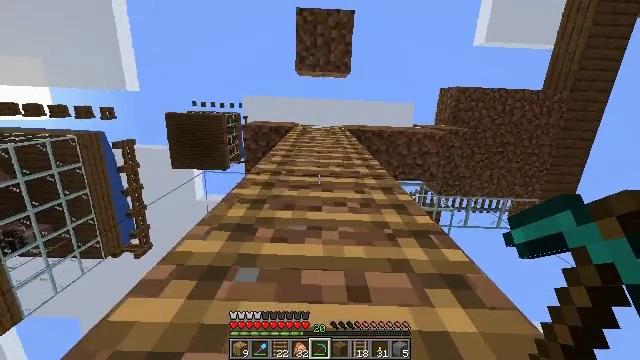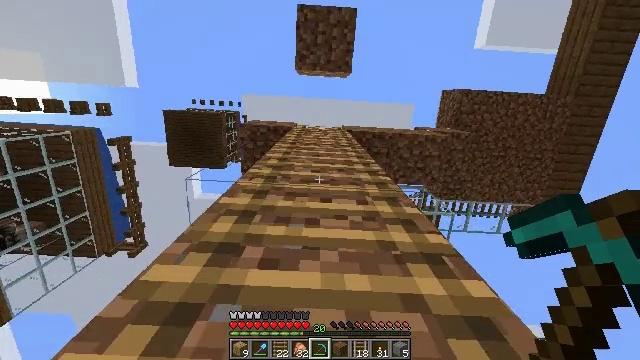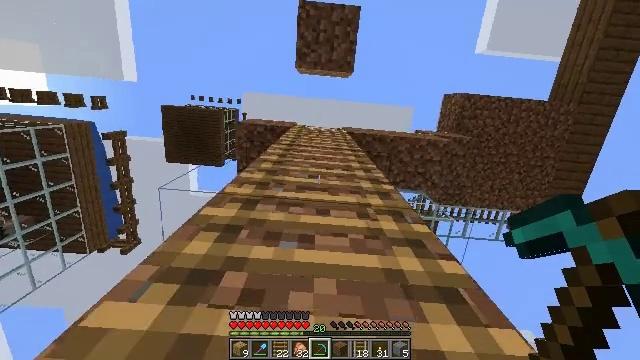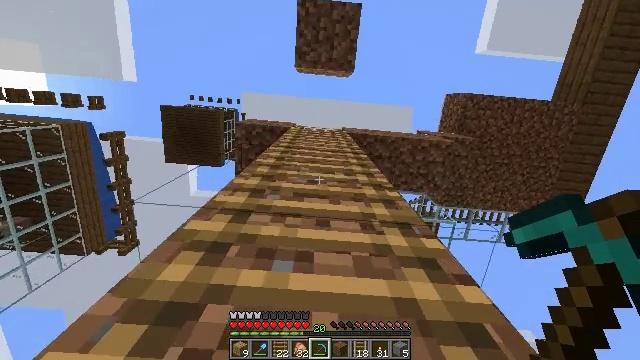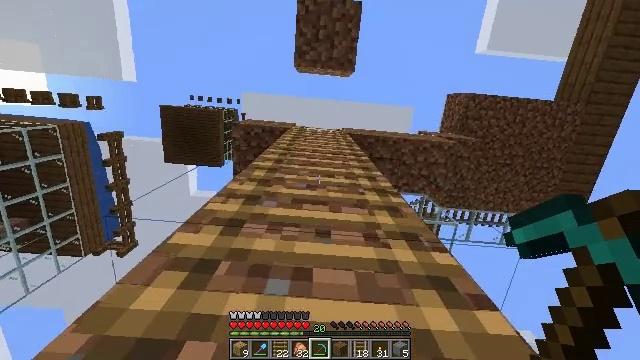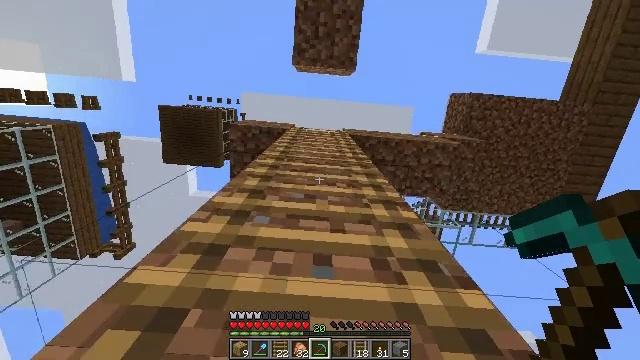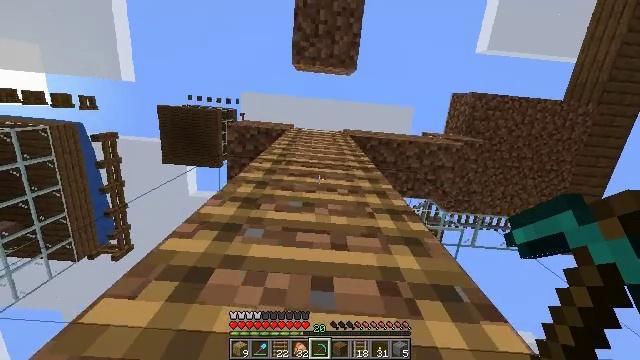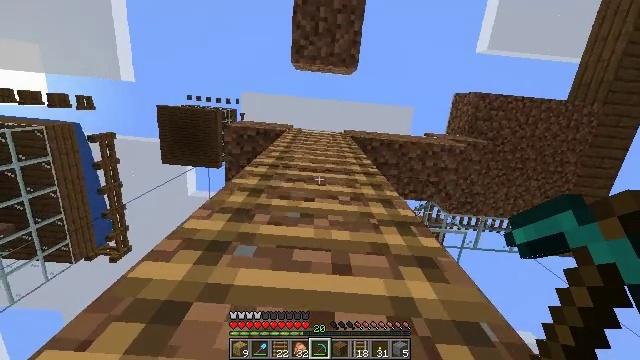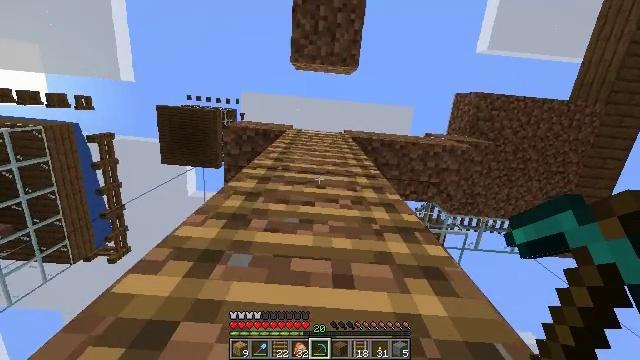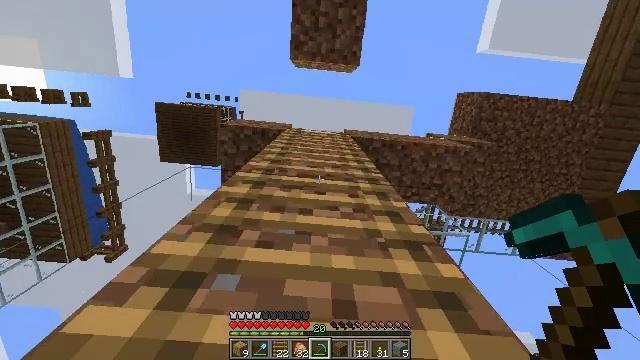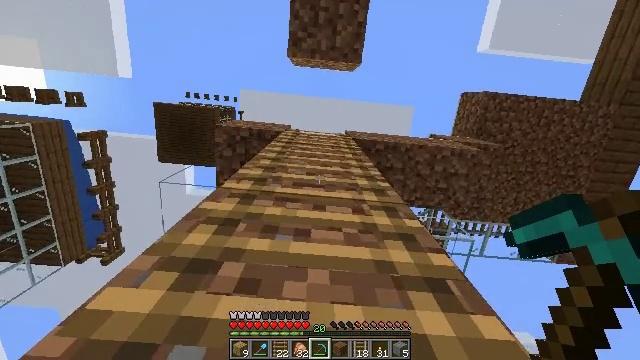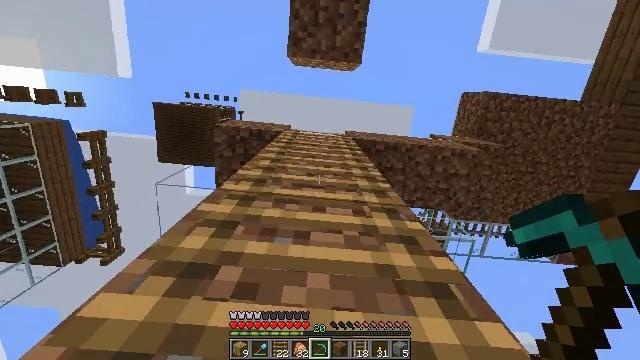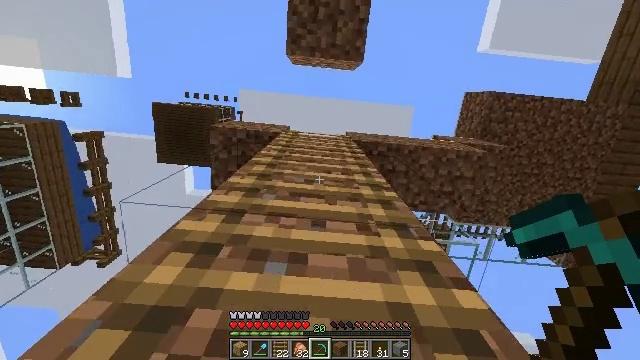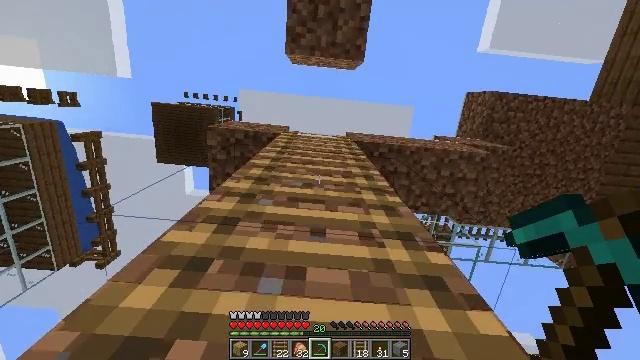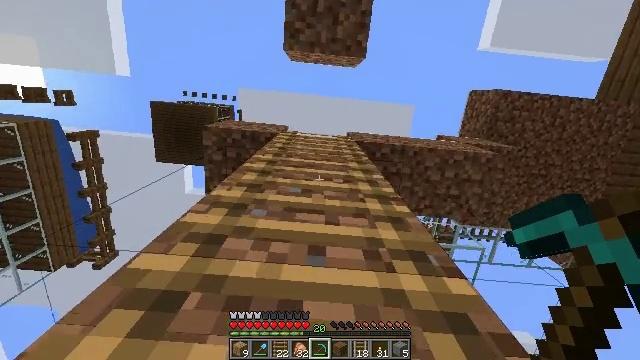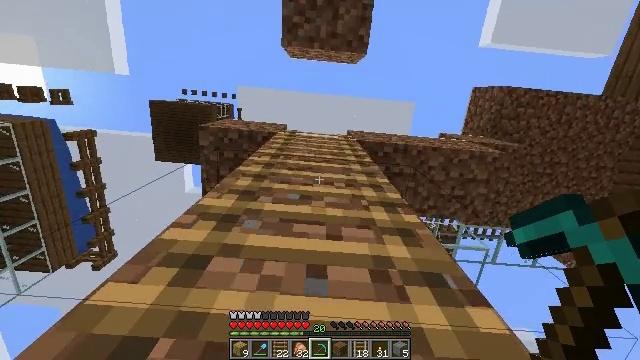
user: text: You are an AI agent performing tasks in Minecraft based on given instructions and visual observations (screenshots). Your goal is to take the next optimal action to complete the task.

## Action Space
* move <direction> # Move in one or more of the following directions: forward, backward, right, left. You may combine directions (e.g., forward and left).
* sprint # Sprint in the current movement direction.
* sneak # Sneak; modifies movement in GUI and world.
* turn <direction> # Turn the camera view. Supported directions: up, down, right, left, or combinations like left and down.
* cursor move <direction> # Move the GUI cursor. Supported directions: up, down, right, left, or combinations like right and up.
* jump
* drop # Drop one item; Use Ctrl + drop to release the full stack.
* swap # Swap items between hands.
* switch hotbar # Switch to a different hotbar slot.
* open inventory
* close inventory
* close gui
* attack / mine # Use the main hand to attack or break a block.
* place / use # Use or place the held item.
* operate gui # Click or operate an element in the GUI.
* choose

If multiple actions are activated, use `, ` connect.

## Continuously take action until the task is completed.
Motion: motion action
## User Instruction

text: Smelt clay in the furnace to get a brick.
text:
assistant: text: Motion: move forward, sprint, turn right, jump
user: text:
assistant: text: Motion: move forward, turn right, jump
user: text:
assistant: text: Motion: move forward, jump
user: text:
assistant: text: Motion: move forward, jump
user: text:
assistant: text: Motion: move forward, sprint, jump
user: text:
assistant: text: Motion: move forward, sprint, jump
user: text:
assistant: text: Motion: move forward, sprint, jump
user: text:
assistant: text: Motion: move forward, jump
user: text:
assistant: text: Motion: move forward, jump
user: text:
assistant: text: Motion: move forward, jump
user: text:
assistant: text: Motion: move forward, sprint, jump
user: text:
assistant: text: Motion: move forward, sprint, jump
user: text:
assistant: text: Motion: move forward, sprint, jump
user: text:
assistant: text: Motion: move forward, jump
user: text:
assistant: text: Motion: move forward, jump
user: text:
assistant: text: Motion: move forward, sprint, jump
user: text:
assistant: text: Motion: move forward, sprint, jump
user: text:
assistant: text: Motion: move forward, sprint, jump
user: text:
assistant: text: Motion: move forward, jump
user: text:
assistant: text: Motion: move forward, jump
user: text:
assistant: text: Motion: move forward, sprint, jump
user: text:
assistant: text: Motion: move forward, sprint, jump
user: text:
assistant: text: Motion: move forward, sprint, jump
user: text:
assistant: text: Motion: move forward, sprint, jump
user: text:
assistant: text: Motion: move forward, jump
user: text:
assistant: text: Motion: move forward, jump
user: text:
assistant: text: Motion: move forward, sprint, jump
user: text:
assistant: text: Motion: move forward, sprint, jump
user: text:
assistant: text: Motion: move forward, sprint, jump
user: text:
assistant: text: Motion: move forward, jump